Field crop: maize
Growth stage: 2
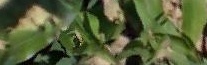
Species: maize